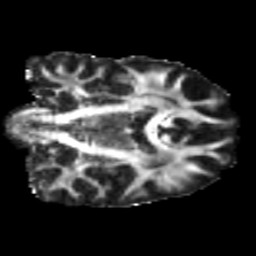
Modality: FA
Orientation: coronal
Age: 46
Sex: male
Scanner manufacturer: siemens
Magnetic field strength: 3 T
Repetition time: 5 s
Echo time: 0.092 s